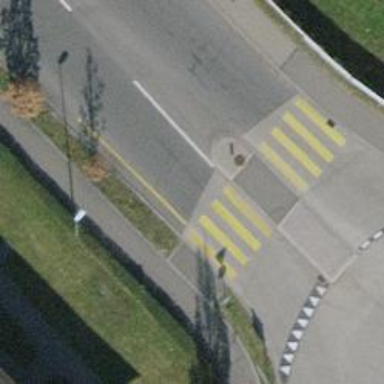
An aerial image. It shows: Kerb serving as barrier.